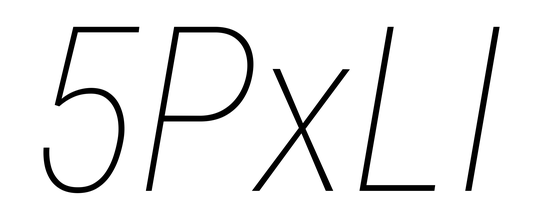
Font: Roboto-Italic_Condensed_Thin_Italic